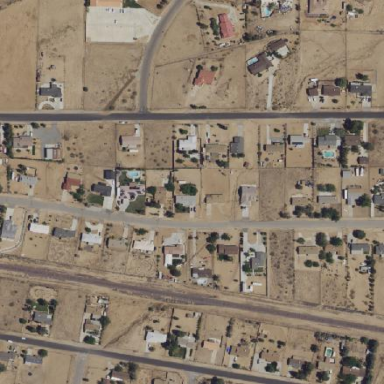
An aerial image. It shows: This residential area consists of single-family homes.